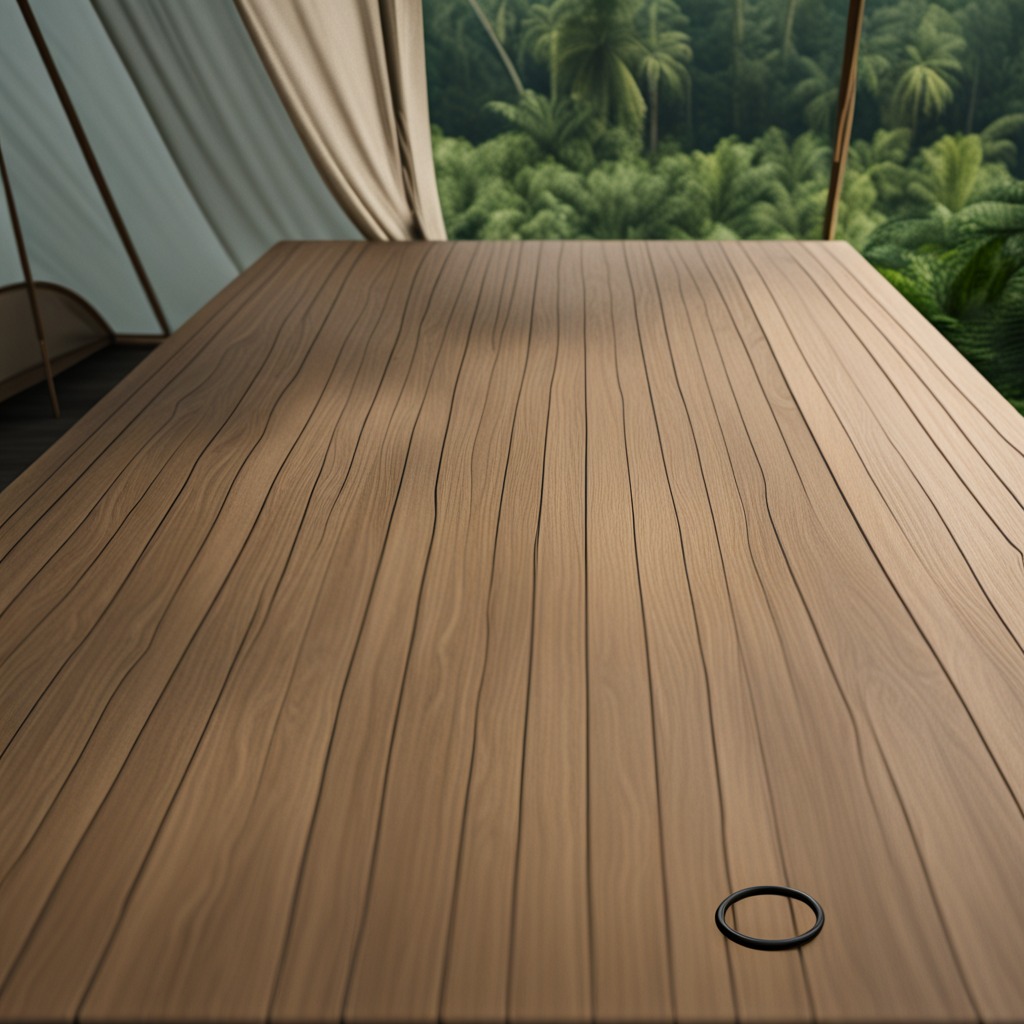
A rubber O-ring is lying on a wooden table inside a jungle field workshop tent.